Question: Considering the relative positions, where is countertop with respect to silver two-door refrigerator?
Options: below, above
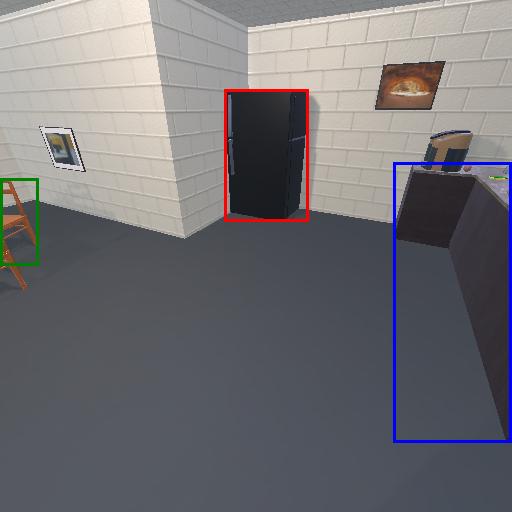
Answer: below